Field crop: maize
Growth stage: 2
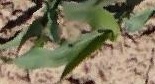
Species: maize